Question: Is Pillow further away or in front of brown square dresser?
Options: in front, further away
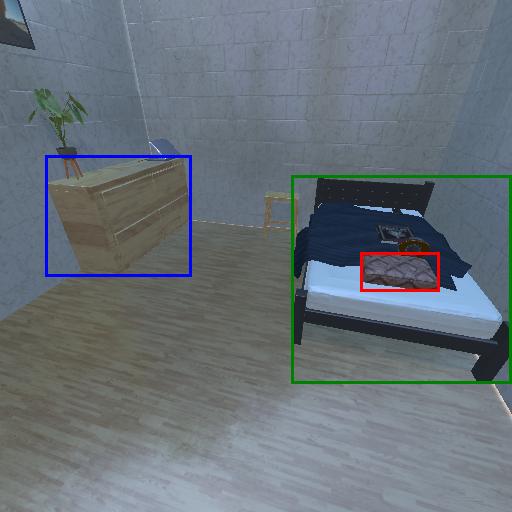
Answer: in front